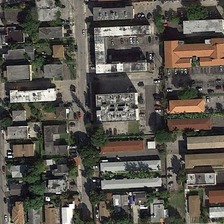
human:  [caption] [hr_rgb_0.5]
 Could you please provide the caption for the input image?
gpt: many buildings and green trees are in a dense residential area .

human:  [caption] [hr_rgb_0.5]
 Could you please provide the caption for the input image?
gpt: many buildings and green trees are in a dense residential area .

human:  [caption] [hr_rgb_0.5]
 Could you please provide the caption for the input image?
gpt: many buildings and green trees are in a dense residential area .

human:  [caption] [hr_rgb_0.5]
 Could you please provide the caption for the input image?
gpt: many buildings and green trees are in a dense residential area .

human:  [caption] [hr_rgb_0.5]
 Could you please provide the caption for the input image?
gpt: many buildings and green trees are in a dense residential area .